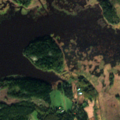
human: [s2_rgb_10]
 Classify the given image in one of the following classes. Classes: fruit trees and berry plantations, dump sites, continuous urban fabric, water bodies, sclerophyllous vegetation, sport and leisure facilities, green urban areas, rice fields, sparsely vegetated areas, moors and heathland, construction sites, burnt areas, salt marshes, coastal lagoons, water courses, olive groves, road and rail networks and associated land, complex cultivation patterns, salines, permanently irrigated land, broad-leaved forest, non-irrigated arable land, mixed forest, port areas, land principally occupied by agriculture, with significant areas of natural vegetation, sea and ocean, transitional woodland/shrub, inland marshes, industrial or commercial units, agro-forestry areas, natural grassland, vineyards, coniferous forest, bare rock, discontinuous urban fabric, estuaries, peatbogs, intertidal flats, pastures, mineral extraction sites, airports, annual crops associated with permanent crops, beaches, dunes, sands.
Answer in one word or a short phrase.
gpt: land principally occupied by agriculture, with significant areas of natural vegetation, broad-leaved forest, coniferous forest, mixed forest, salt marshes, sea and ocean